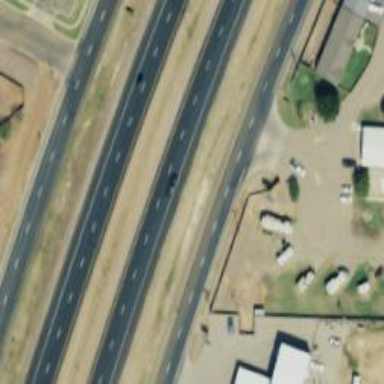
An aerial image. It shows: Secondary road with frontage road alongside.